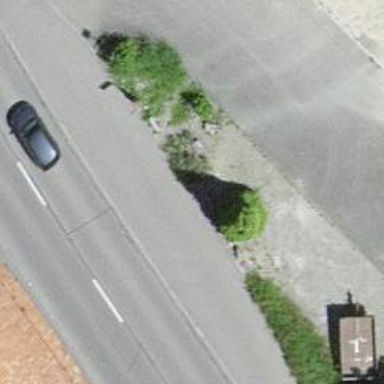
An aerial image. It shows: Bus stop with platform for public transport.